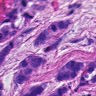
Metastatic tissue present: yes